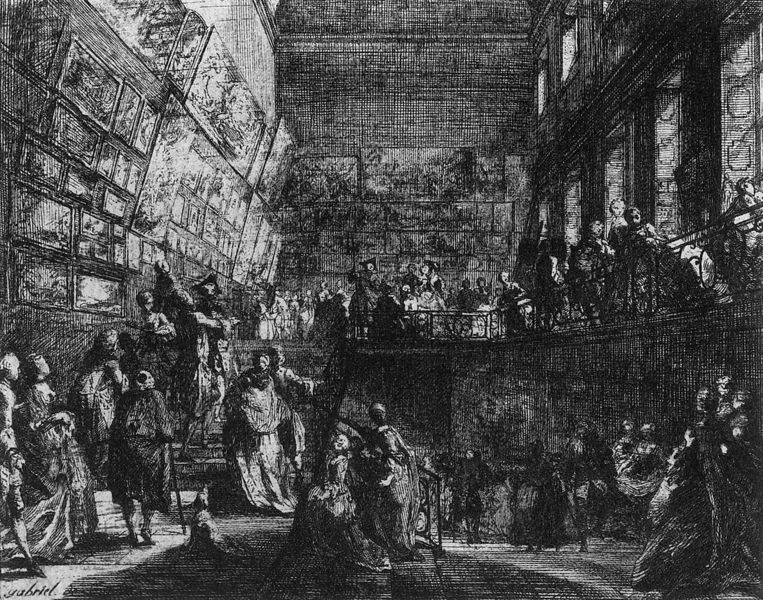
Titel: Ansicht des Salon im Louvre von 1753
Künstler: Gabriel de St. Aubin
Institution: Paris, Bibliothèque Nationale
Schlagwörter: dunkel, gemälde, mann, frauen, menschen, fenster, frau, kleider, licht, männer, raum, schwarz, weiss, zeichnung, zimmer, hund, wand, rahmen, innenraum, boden, interieur, decke, stock, bilder, graphik, besucher, empore, saal, treppe, geländer, galerie, halle, unscharf, kohle, druck, schwarzweiss, schraffur, radierung, stich, künstler, fliesen, ausstellung, treppenhaus, museum